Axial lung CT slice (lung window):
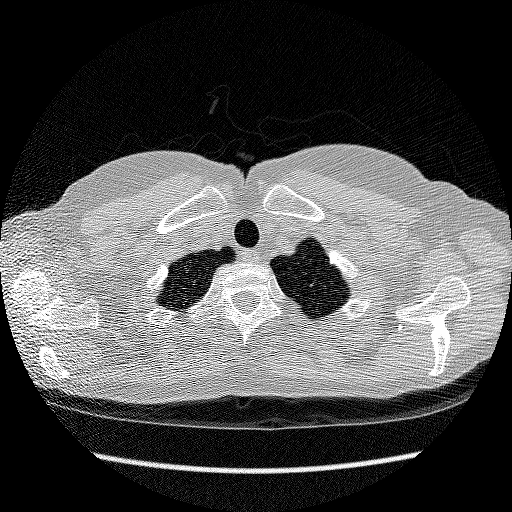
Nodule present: no